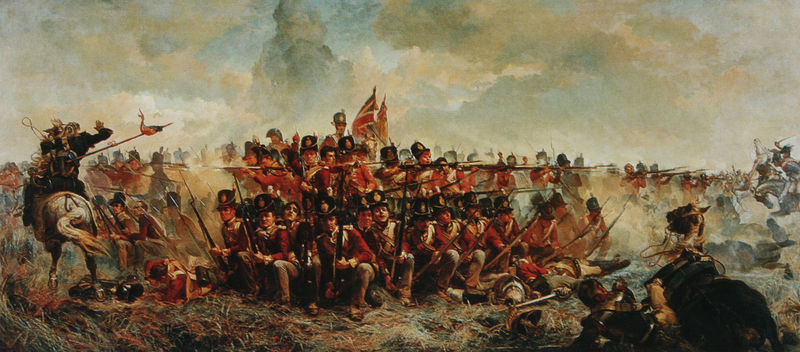
Titel: Das 28.Regiment bei Quatre Bras, 1815
Künstler: Elizabeth (Lady Butler) Thompson
Standort: Melbourne
Institution: National Gallery of Victoria
Schlagwörter: angriff, blau, dunkel, feuer, gemälde, gruppe, himmel, kampf, kämpfer, mann, schatten, weiß, wolken, frauen, grün, landschaft, menschen, ocker, sitzen, braun, frankreich, frau, grau, hell, hut, hüte, licht, männer, schwarz, szene, gras, rot, wiese, wolke, beige, anzug, anzüge, gesichter, jacke, mütze, mützen, geschichte, gesicht, historie, leiche, mensch, tod, tot, erde, feld, ferne, horizont, weide, weite, qualm, rauch, boden, land, england, pferd, pferde, reiter, bewölkt, huf, rappe, reiten, sattel, schweif, liegen, fahnen, fahne, flagge, heu, tag, breitformat, rang, franzosen, krieg, schlacht, wild, lanze, soldaten, einheit, jacket, fallen, anlegen, panorama, blut, kreuz, religion, tageslicht, attacke, militär, schwert, säbel, uniform, uniformen, waffen, jacken, leichen, soldat, tote, fliehen, staub, napoleon, abzeichen, helm, offizier, hauben, armee, heer, rüstung, schimmel, sieg, trense, reihen, helme, blutlache, sterben, gewehr, ross, gegner, leid, niederlage, fall, krieger, lanzen, opfer, speer, stellung, flaggen, stange, kreig, gewehre, rösser, schusswaffe, gefallene, schlachtross, englisch, schießen, stürzen, offiziere, schlachtfeld, waterloo, pulver, gefecht, abwehr, satteldecke, schuss, formation, union jack, hufeisen, verteidigung, bajonett, pulverdampf, apfelschimmel, schlachtrösser, bajonette, musketen, aufstellung, unheil, kamp, todf, schüsse, schusswaffen, schlachtordnung, ausrüstung, staubwolke, großbritannien, erwarten, fahen, baionette, gewehrfeuer, reitrock, baionett, blutlachen, commonwealth, feuern, rotrock, rotröcke, schißen, schusswechsel, vorderlader, wede, schlachtengemäöde, fallende, bardieren, bardellen, sschlacht, bereit